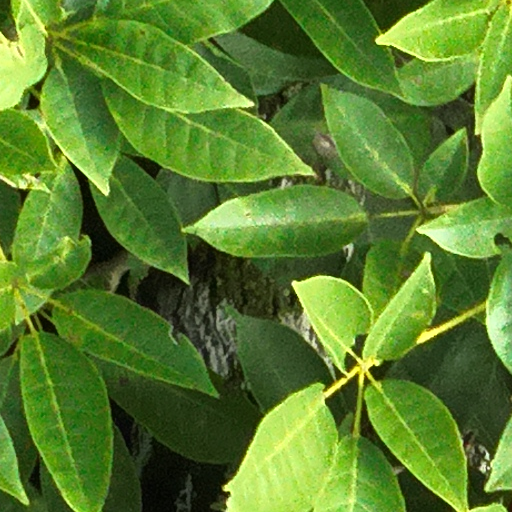
Species: Tabebuia rosea
GBIF accepted scientific name: Tabebuia rosea
Crown area (m\u00b2): 74.135